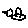
Label: bird